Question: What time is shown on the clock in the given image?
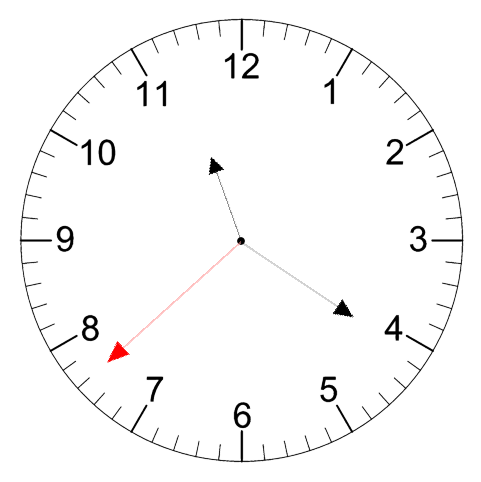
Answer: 11:20:38